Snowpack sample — Loveland Pass, Silver Plume, Colorado, USA (12/14/25, 10:50 AM MST)
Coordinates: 39.664, -105.882
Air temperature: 36 °F
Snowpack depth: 67 cm
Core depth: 10 cm
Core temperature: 50 °F
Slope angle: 6°, slope face: 326°
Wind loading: low
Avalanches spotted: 0
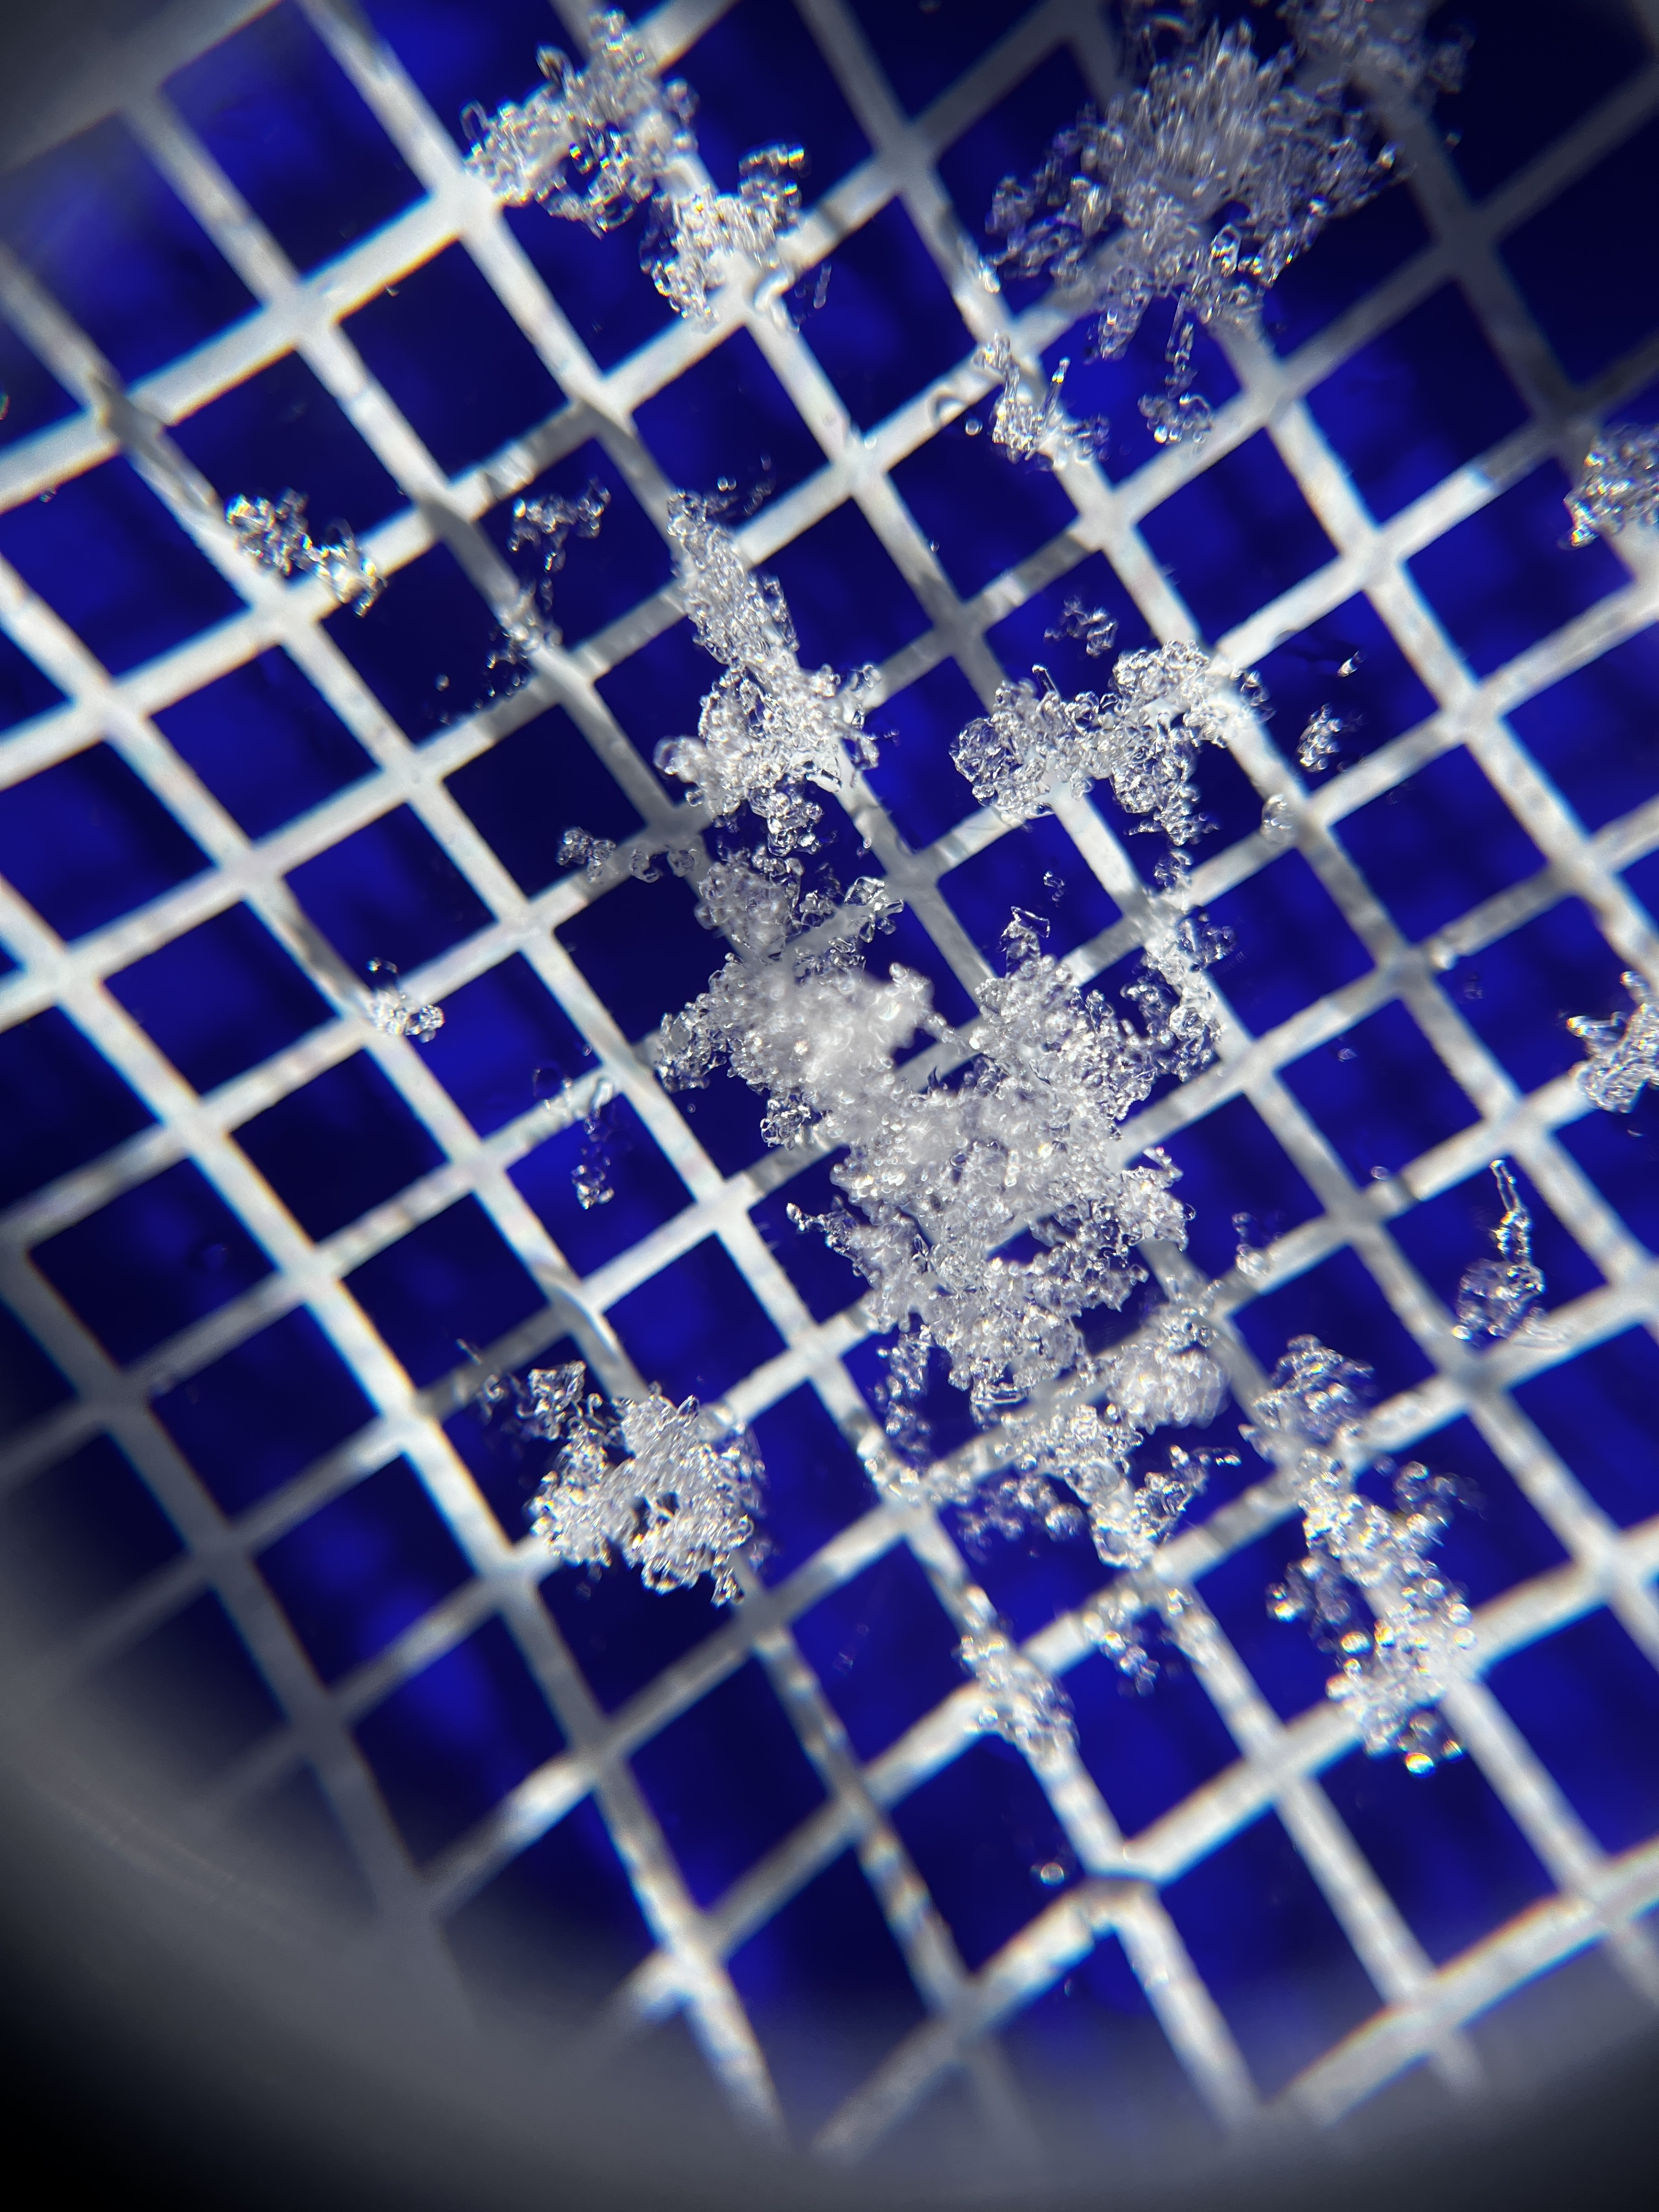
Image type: magnified_profile
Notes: No avalanches spotted, very late start to the season with minimal snowpack